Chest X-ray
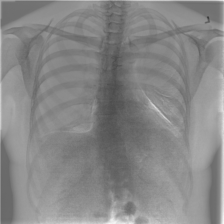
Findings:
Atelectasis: negative
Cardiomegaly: negative
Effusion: negative
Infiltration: negative
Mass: negative
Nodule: negative
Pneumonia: negative
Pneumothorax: negative
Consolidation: negative
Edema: negative
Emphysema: negative
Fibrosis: negative
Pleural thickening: negative
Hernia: negative